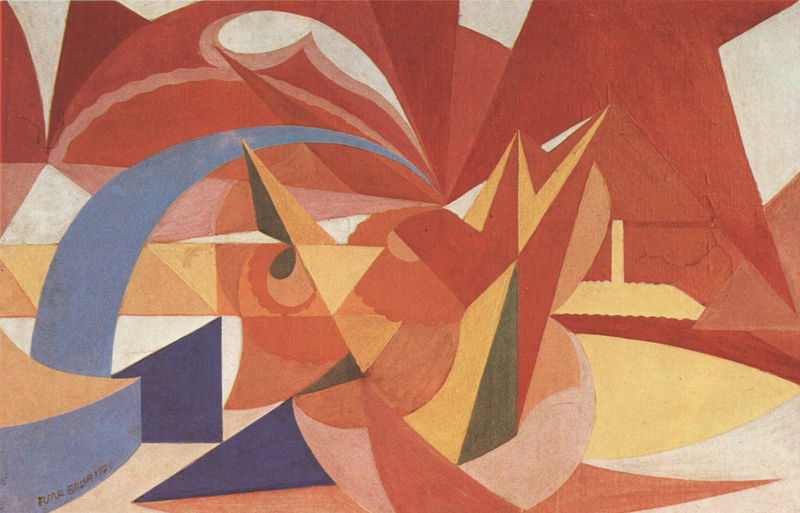
Titel: Linee forza di paesaggio estivo
Künstler: Giacomo Balla
Standort: Carpi (Italien)
Institution: (Privatsammlung)
Schlagwörter: blau, weiß, dreieck, gelb, grün, kubismus, bewegung, bunt, orange, rot, signatur, spitzen, rosa, rund, schrift, bogen, datierung, abstrakt, farben, modern, formen, rand, datum, gebogen, ecken, zacken, zentrum, dreiecke, geometrie, moderne kunst